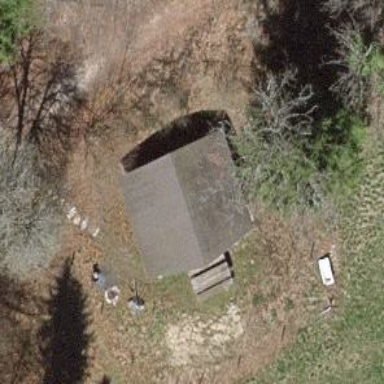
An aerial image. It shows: Hut.